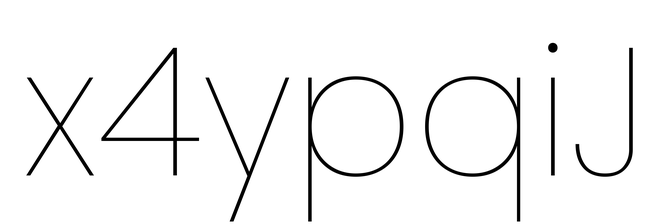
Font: Poppins-Thin